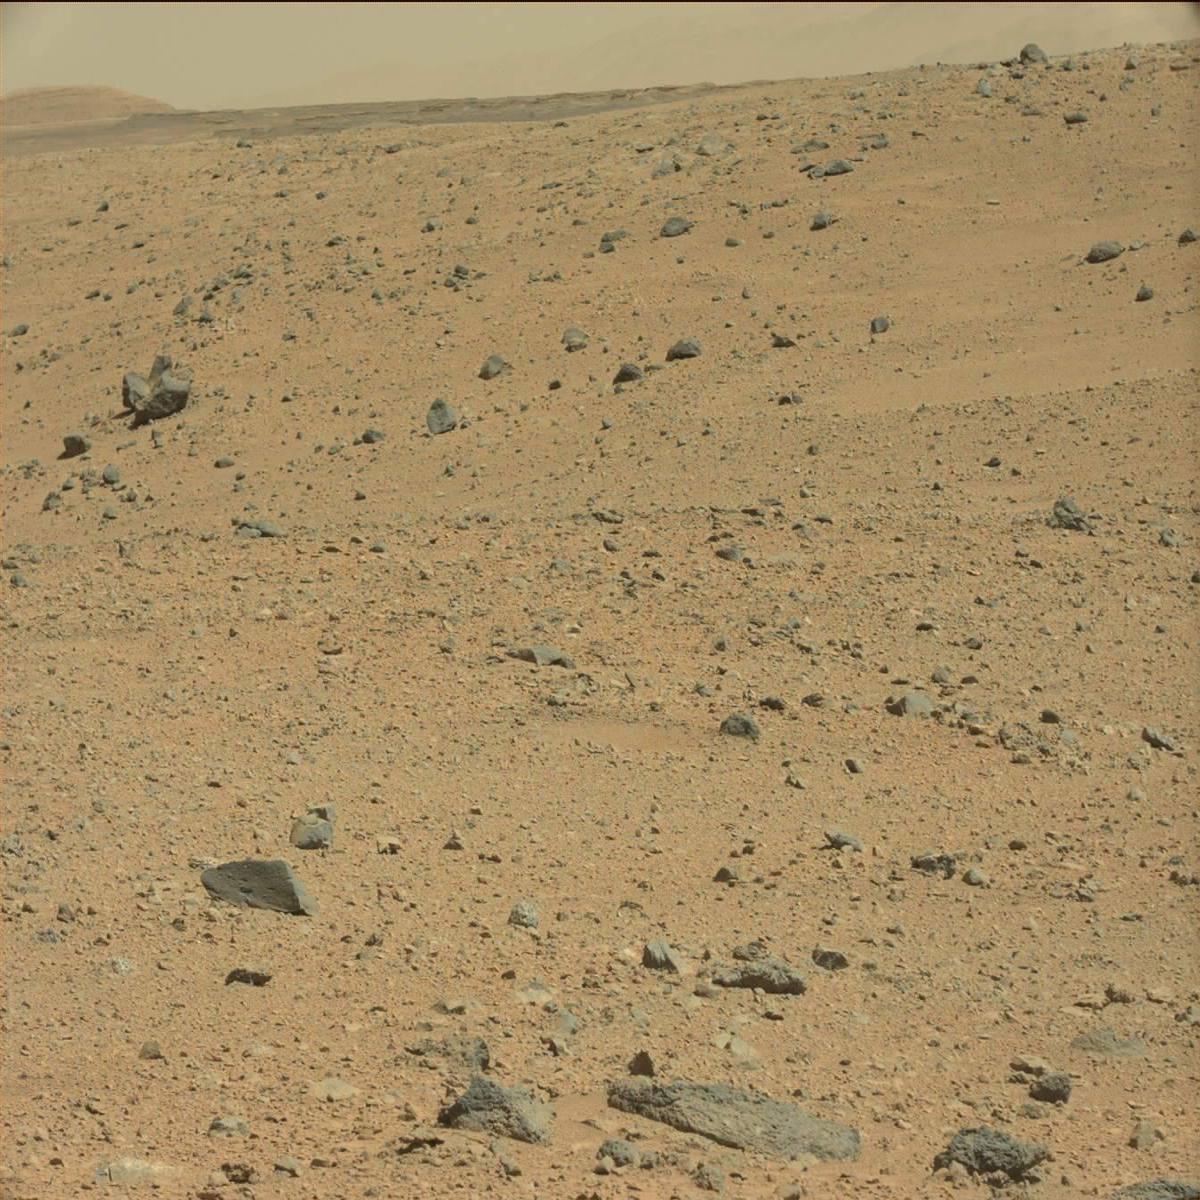
Terrain classes present: Bedrock, Ridge, Rock, Sand / Soil, Sky